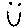
Label: smiley face